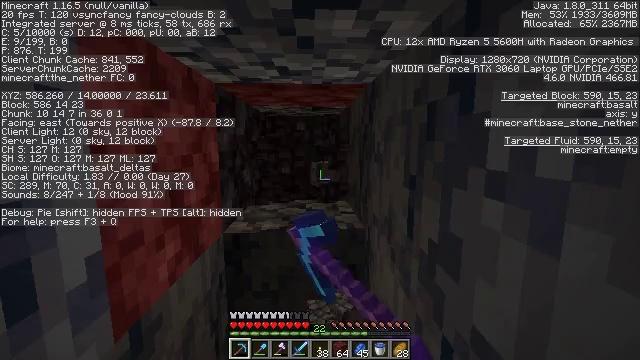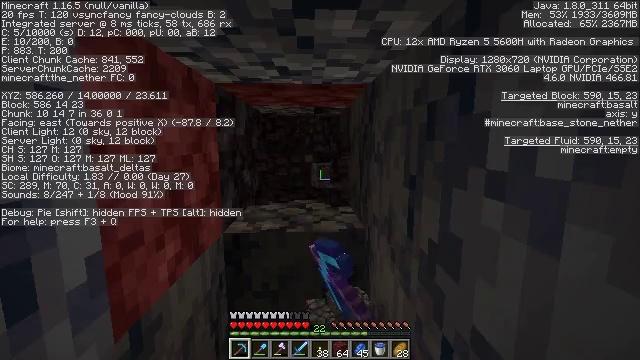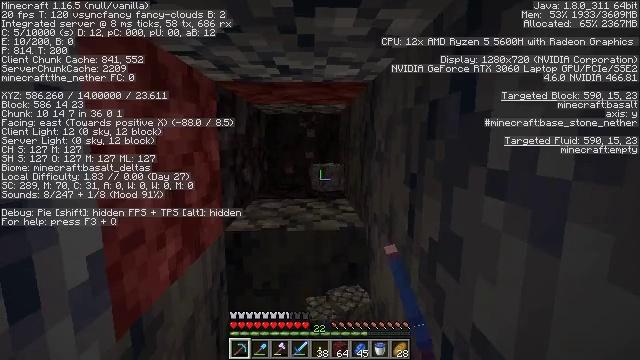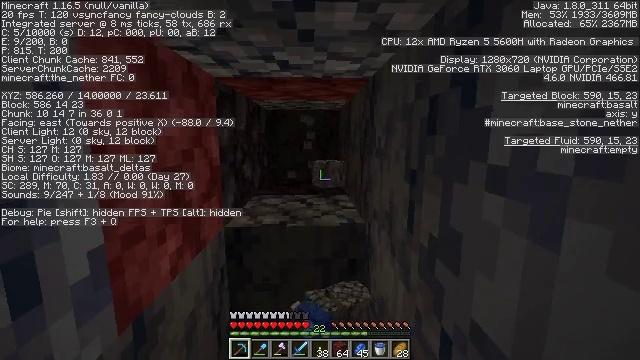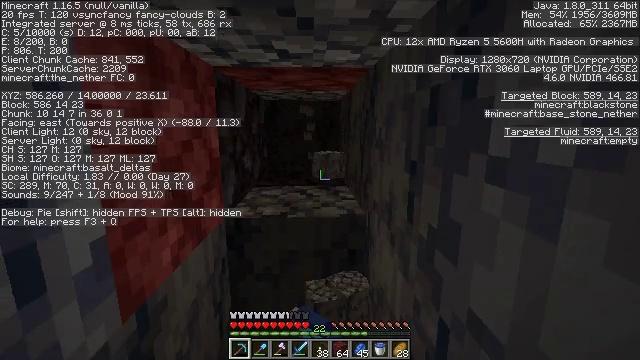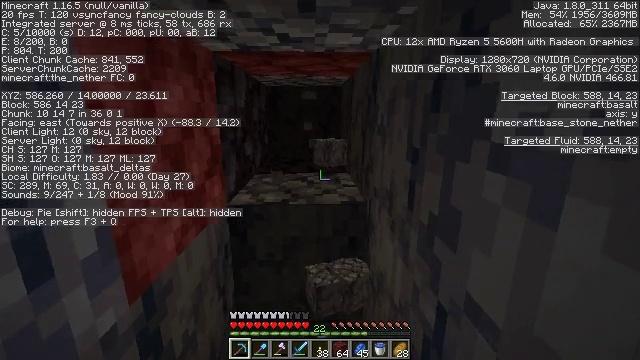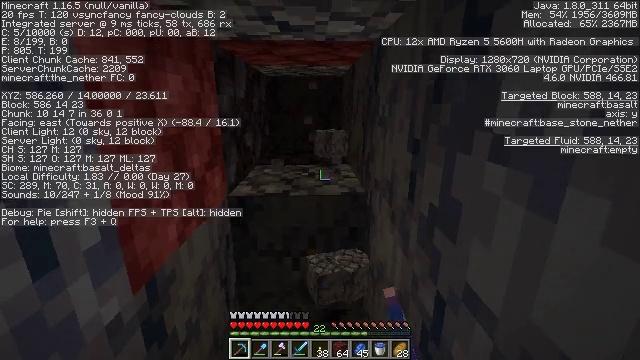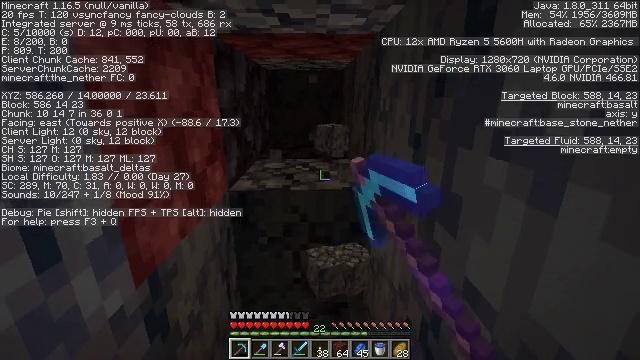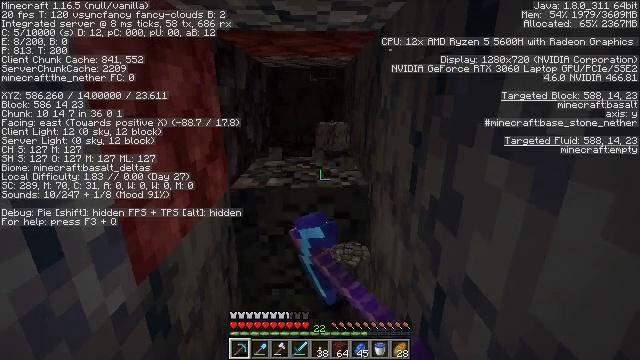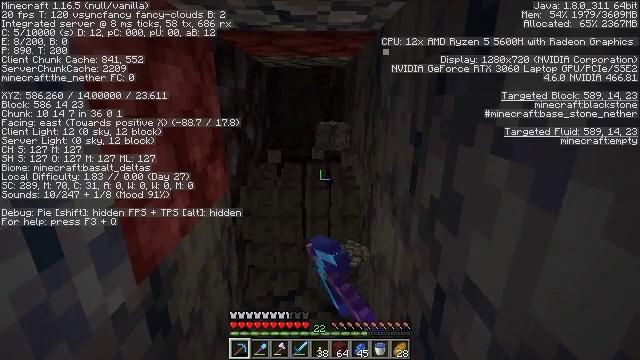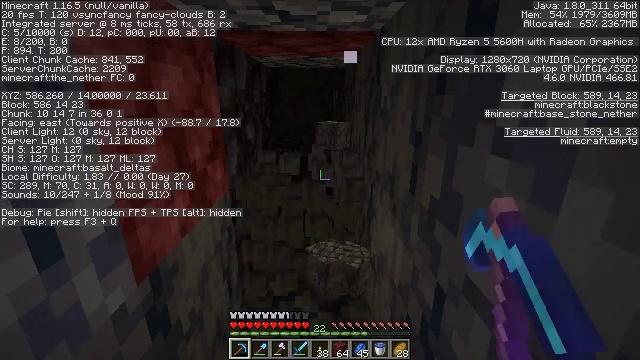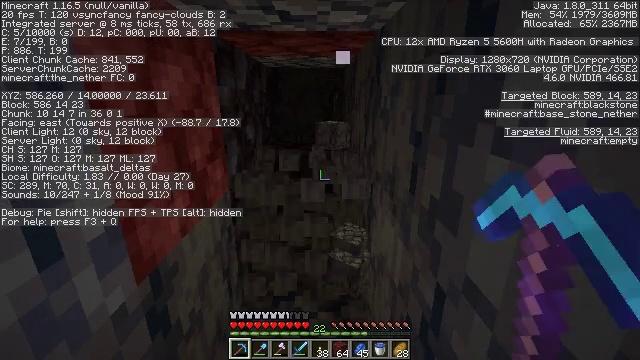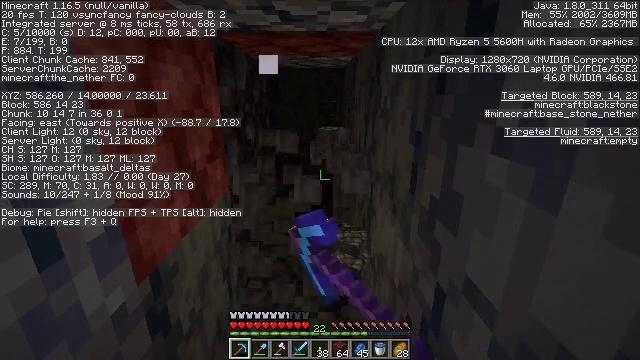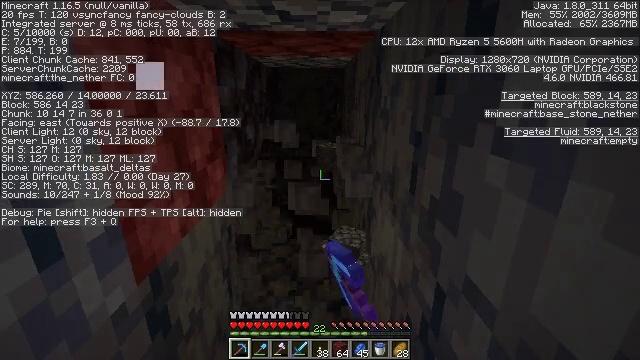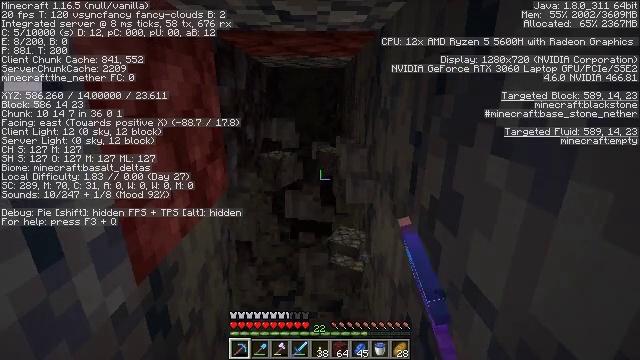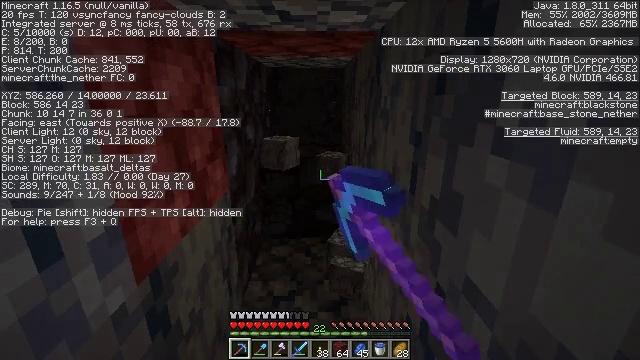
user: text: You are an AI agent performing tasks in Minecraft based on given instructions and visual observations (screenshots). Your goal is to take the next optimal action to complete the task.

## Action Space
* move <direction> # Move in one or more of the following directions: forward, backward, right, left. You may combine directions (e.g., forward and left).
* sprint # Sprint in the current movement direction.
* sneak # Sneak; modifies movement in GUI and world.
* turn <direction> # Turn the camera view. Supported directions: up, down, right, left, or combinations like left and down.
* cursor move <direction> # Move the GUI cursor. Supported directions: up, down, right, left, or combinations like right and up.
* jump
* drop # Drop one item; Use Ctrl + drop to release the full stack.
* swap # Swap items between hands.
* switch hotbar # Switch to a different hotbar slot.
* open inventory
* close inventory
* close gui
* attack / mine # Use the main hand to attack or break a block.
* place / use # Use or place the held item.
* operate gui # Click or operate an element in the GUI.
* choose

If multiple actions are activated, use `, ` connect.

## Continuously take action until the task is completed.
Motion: motion action
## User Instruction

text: Use a pickaxe to mine basalt.
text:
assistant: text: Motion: attack / mine
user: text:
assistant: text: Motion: attack / mine
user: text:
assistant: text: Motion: attack / mine
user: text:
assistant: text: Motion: turn down, attack / mine
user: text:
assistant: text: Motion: turn down, attack / mine
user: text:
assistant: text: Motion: turn down, attack / mine
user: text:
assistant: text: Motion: turn down, attack / mine
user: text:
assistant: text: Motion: attack / mine
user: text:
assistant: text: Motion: attack / mine
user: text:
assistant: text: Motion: attack / mine
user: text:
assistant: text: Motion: attack / mine
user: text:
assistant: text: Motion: attack / mine
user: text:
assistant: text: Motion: attack / mine
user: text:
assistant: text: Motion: attack / mine
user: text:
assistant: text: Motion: attack / mine
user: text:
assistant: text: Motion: move forward, attack / mine
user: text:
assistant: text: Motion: move forward, turn up, attack / mine
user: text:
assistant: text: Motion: move forward, turn up, attack / mine
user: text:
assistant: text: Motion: move forward, turn up, attack / mine
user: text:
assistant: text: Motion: move forward, turn up, attack / mine
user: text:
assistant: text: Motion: move forward, attack / mine
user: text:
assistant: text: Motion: move forward, attack / mine
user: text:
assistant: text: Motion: move forward, attack / mine
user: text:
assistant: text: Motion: attack / mine
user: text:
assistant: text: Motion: attack / mine
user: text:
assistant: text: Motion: attack / mine
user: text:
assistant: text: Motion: attack / mine
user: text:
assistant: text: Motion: attack / mine
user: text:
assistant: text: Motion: attack / mine
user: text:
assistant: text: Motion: attack / mine